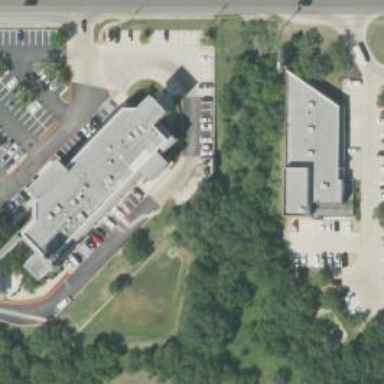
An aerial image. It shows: Retail building.